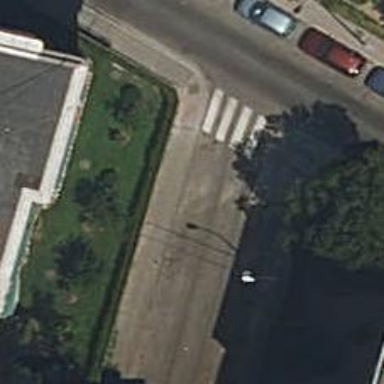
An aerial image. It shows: Zebra crossing for pedestrians.